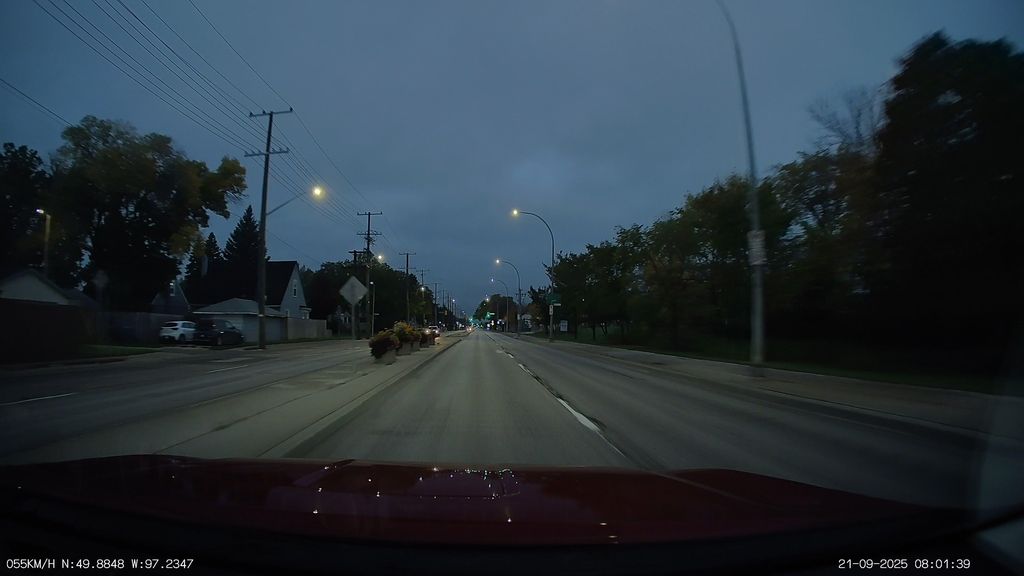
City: winnipeg